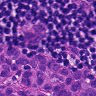
Metastatic tissue present: yes